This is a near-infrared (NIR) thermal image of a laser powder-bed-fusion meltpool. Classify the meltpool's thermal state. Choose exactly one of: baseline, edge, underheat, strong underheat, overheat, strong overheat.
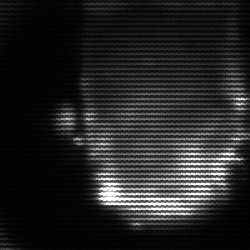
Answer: baseline